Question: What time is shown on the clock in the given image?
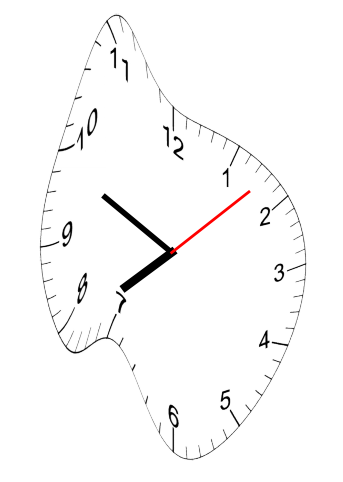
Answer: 07:49:08